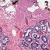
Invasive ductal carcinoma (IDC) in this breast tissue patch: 0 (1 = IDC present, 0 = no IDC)